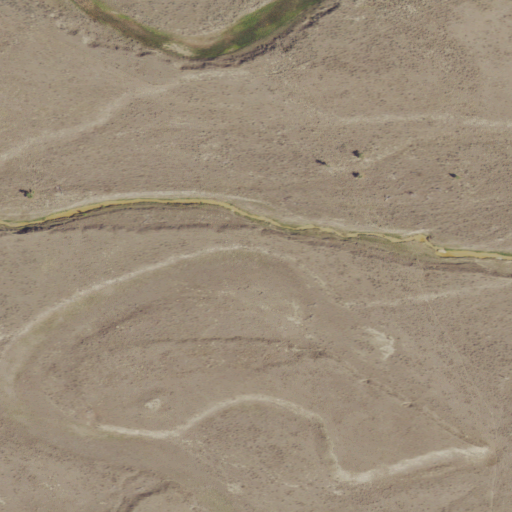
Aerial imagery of valley in Montana named Crow Coulee containing grassland and shrub